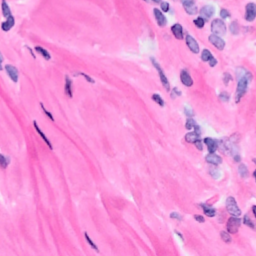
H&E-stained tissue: Breast